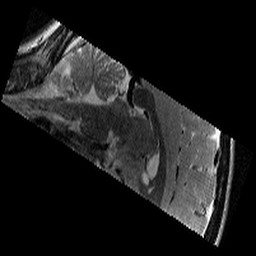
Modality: T2w
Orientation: sagittal
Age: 9
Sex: female
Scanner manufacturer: siemens
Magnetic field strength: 3 T
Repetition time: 9.23 s
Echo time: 0.067 s